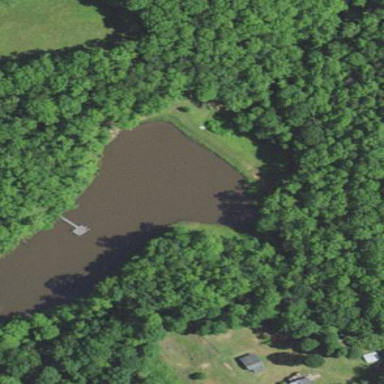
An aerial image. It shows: Pond surrounded by natural water.